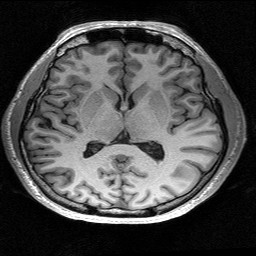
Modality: T1w
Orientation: coronal
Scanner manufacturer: siemens
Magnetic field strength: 3 T
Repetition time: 2.53 s
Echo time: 0.00267 s